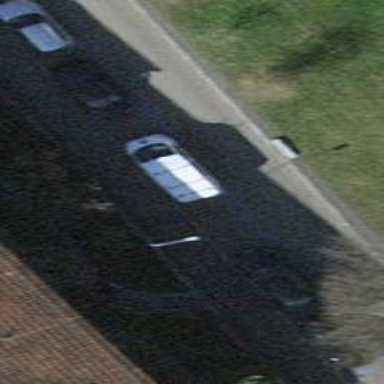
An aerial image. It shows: Parking lane designated for parking.